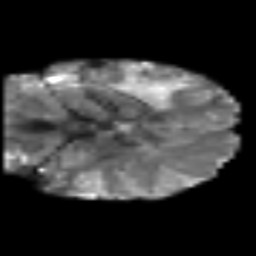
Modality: T2w
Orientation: coronal
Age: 44
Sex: female
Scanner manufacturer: siemens
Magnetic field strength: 3 T
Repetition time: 6.1 s
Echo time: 0.101 s